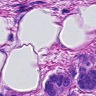
Metastatic tissue present: yes